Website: home-depot
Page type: payment
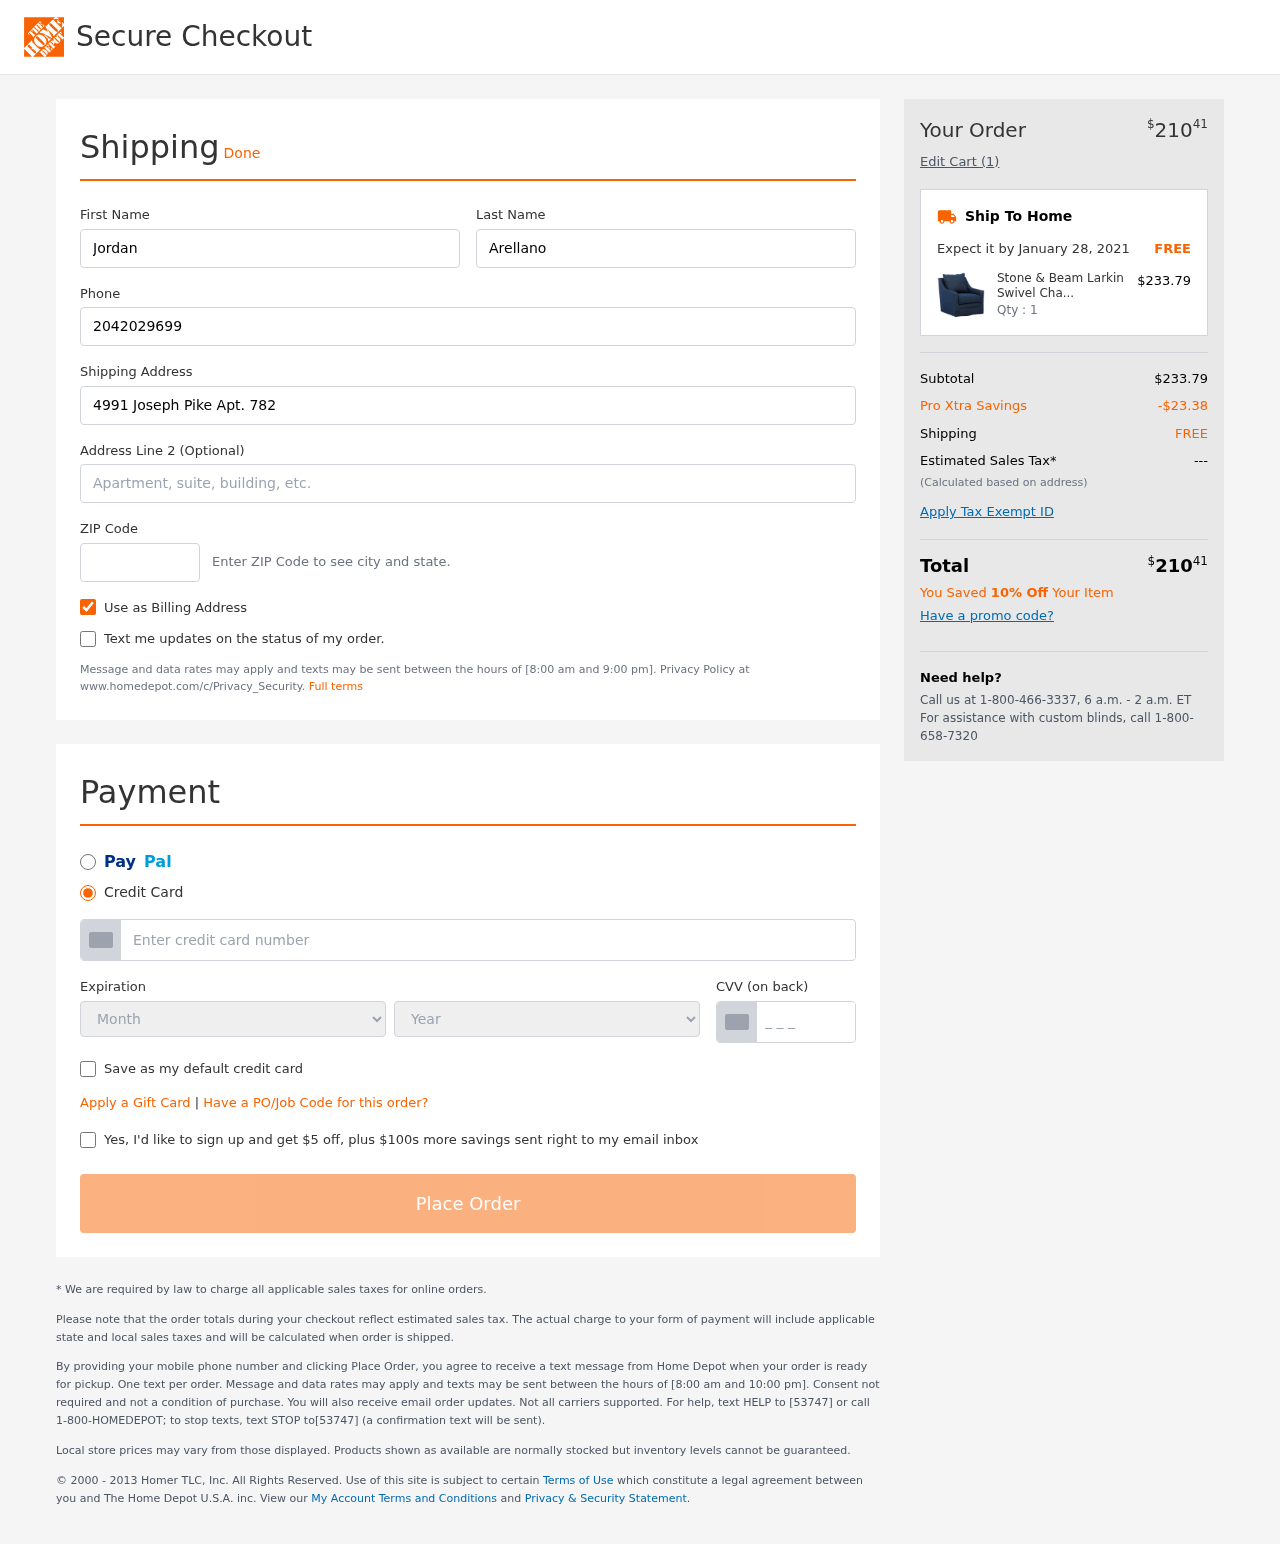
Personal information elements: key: PII_CARD_CVV
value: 663
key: PII_CARD_EXPIRY_MONTH
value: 07
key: PII_CARD_EXPIRY_YEAR
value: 30
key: PII_CARD_NUMBER
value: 2716 2477 9603 5242
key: PII_FIRSTNAME
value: Jordan
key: PII_LASTNAME
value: Arellano
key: PII_PHONE
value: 2042029699
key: PII_POSTCODE
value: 59438
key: PII_STREET
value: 4991 Joseph Pike Apt. 782
Product elements: key: PRODUCT1_NAME
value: Stone & Beam Larkin Swivel Chair
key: PRODUCT1_PRICE
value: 233.79
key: PRODUCT1_QUANTITY
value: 1
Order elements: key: ORDER_TOTAL
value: $21041
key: ORDER_NUM_ITEMS
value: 1
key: ORDER_DELIVERY_DATE
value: January 28, 2021
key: ORDER_SUBTOTAL
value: $233.79
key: ORDER_DISCOUNT
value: -$23.38
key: ORDER_SHIPPING_COST
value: FREE